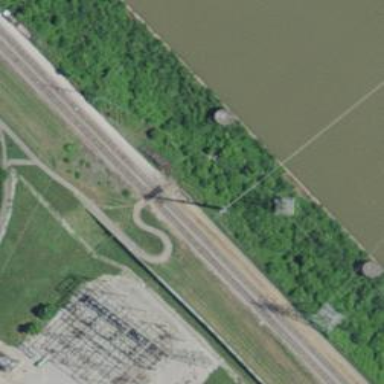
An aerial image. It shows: Crossing for the railway.